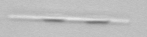
Label: Leptocylindrus